Field crop: maize
Growth stage: 2
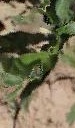
Species: maize